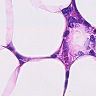
Metastatic tissue present: no